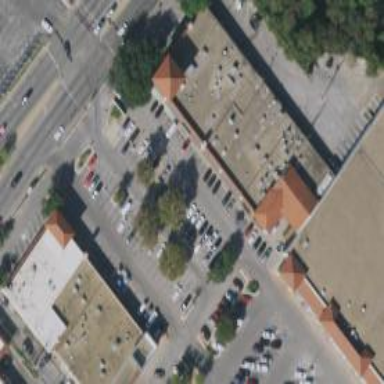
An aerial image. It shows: Healthcare clinic is depicted in the image.